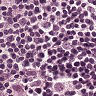
Metastatic tissue present: yes